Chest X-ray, PA view. Patient: 57 years old, sex F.
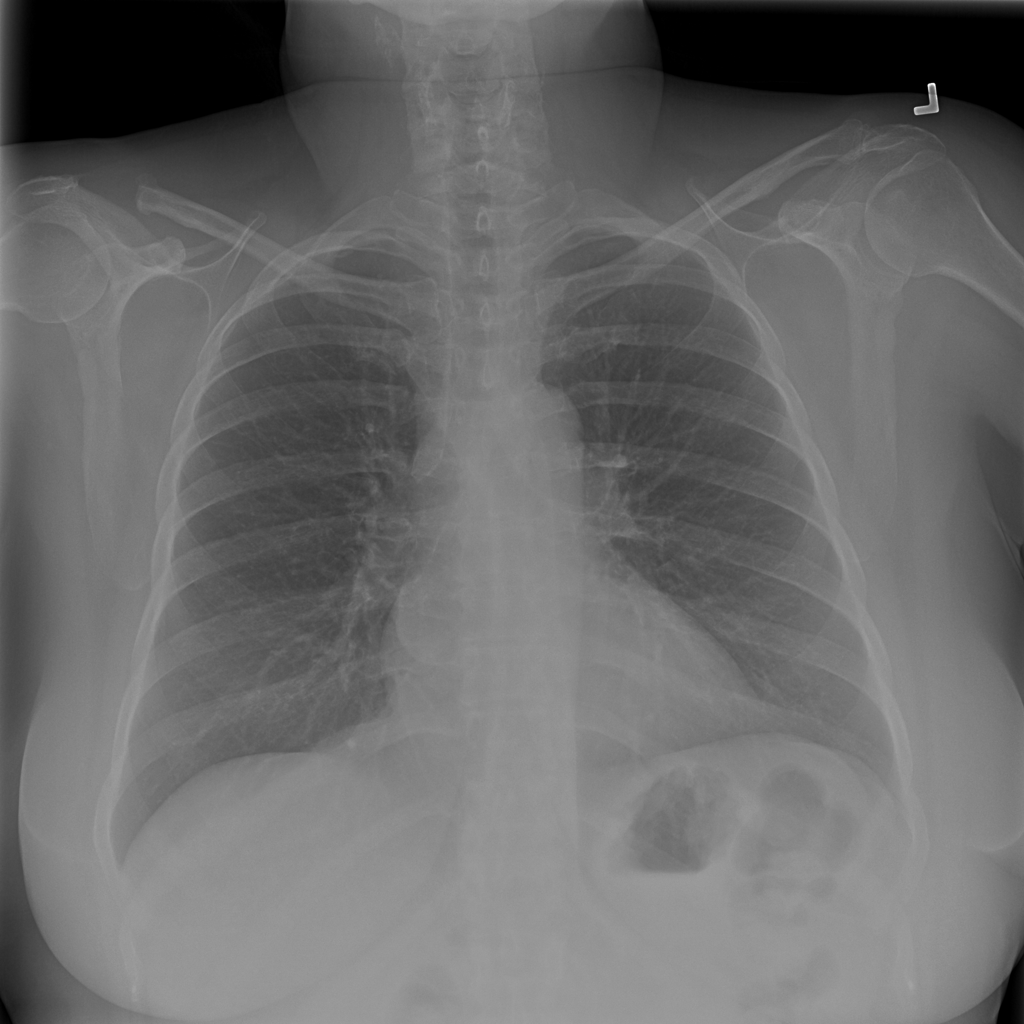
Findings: No Finding